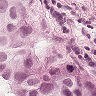
Metastatic tissue present: yes